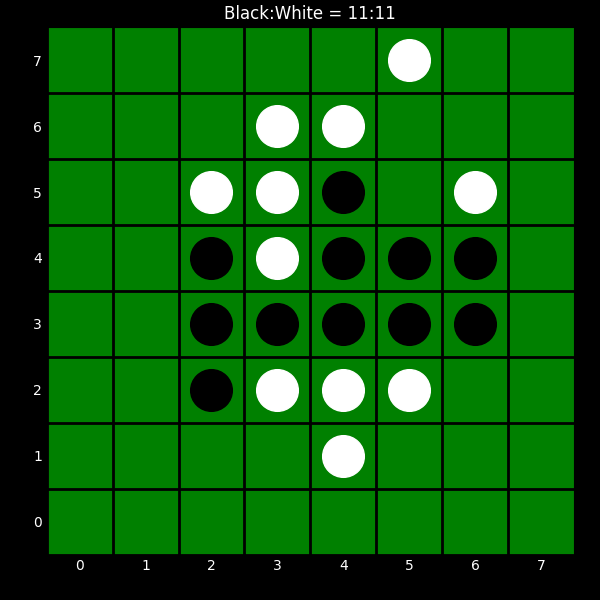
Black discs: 11
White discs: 11